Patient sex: F
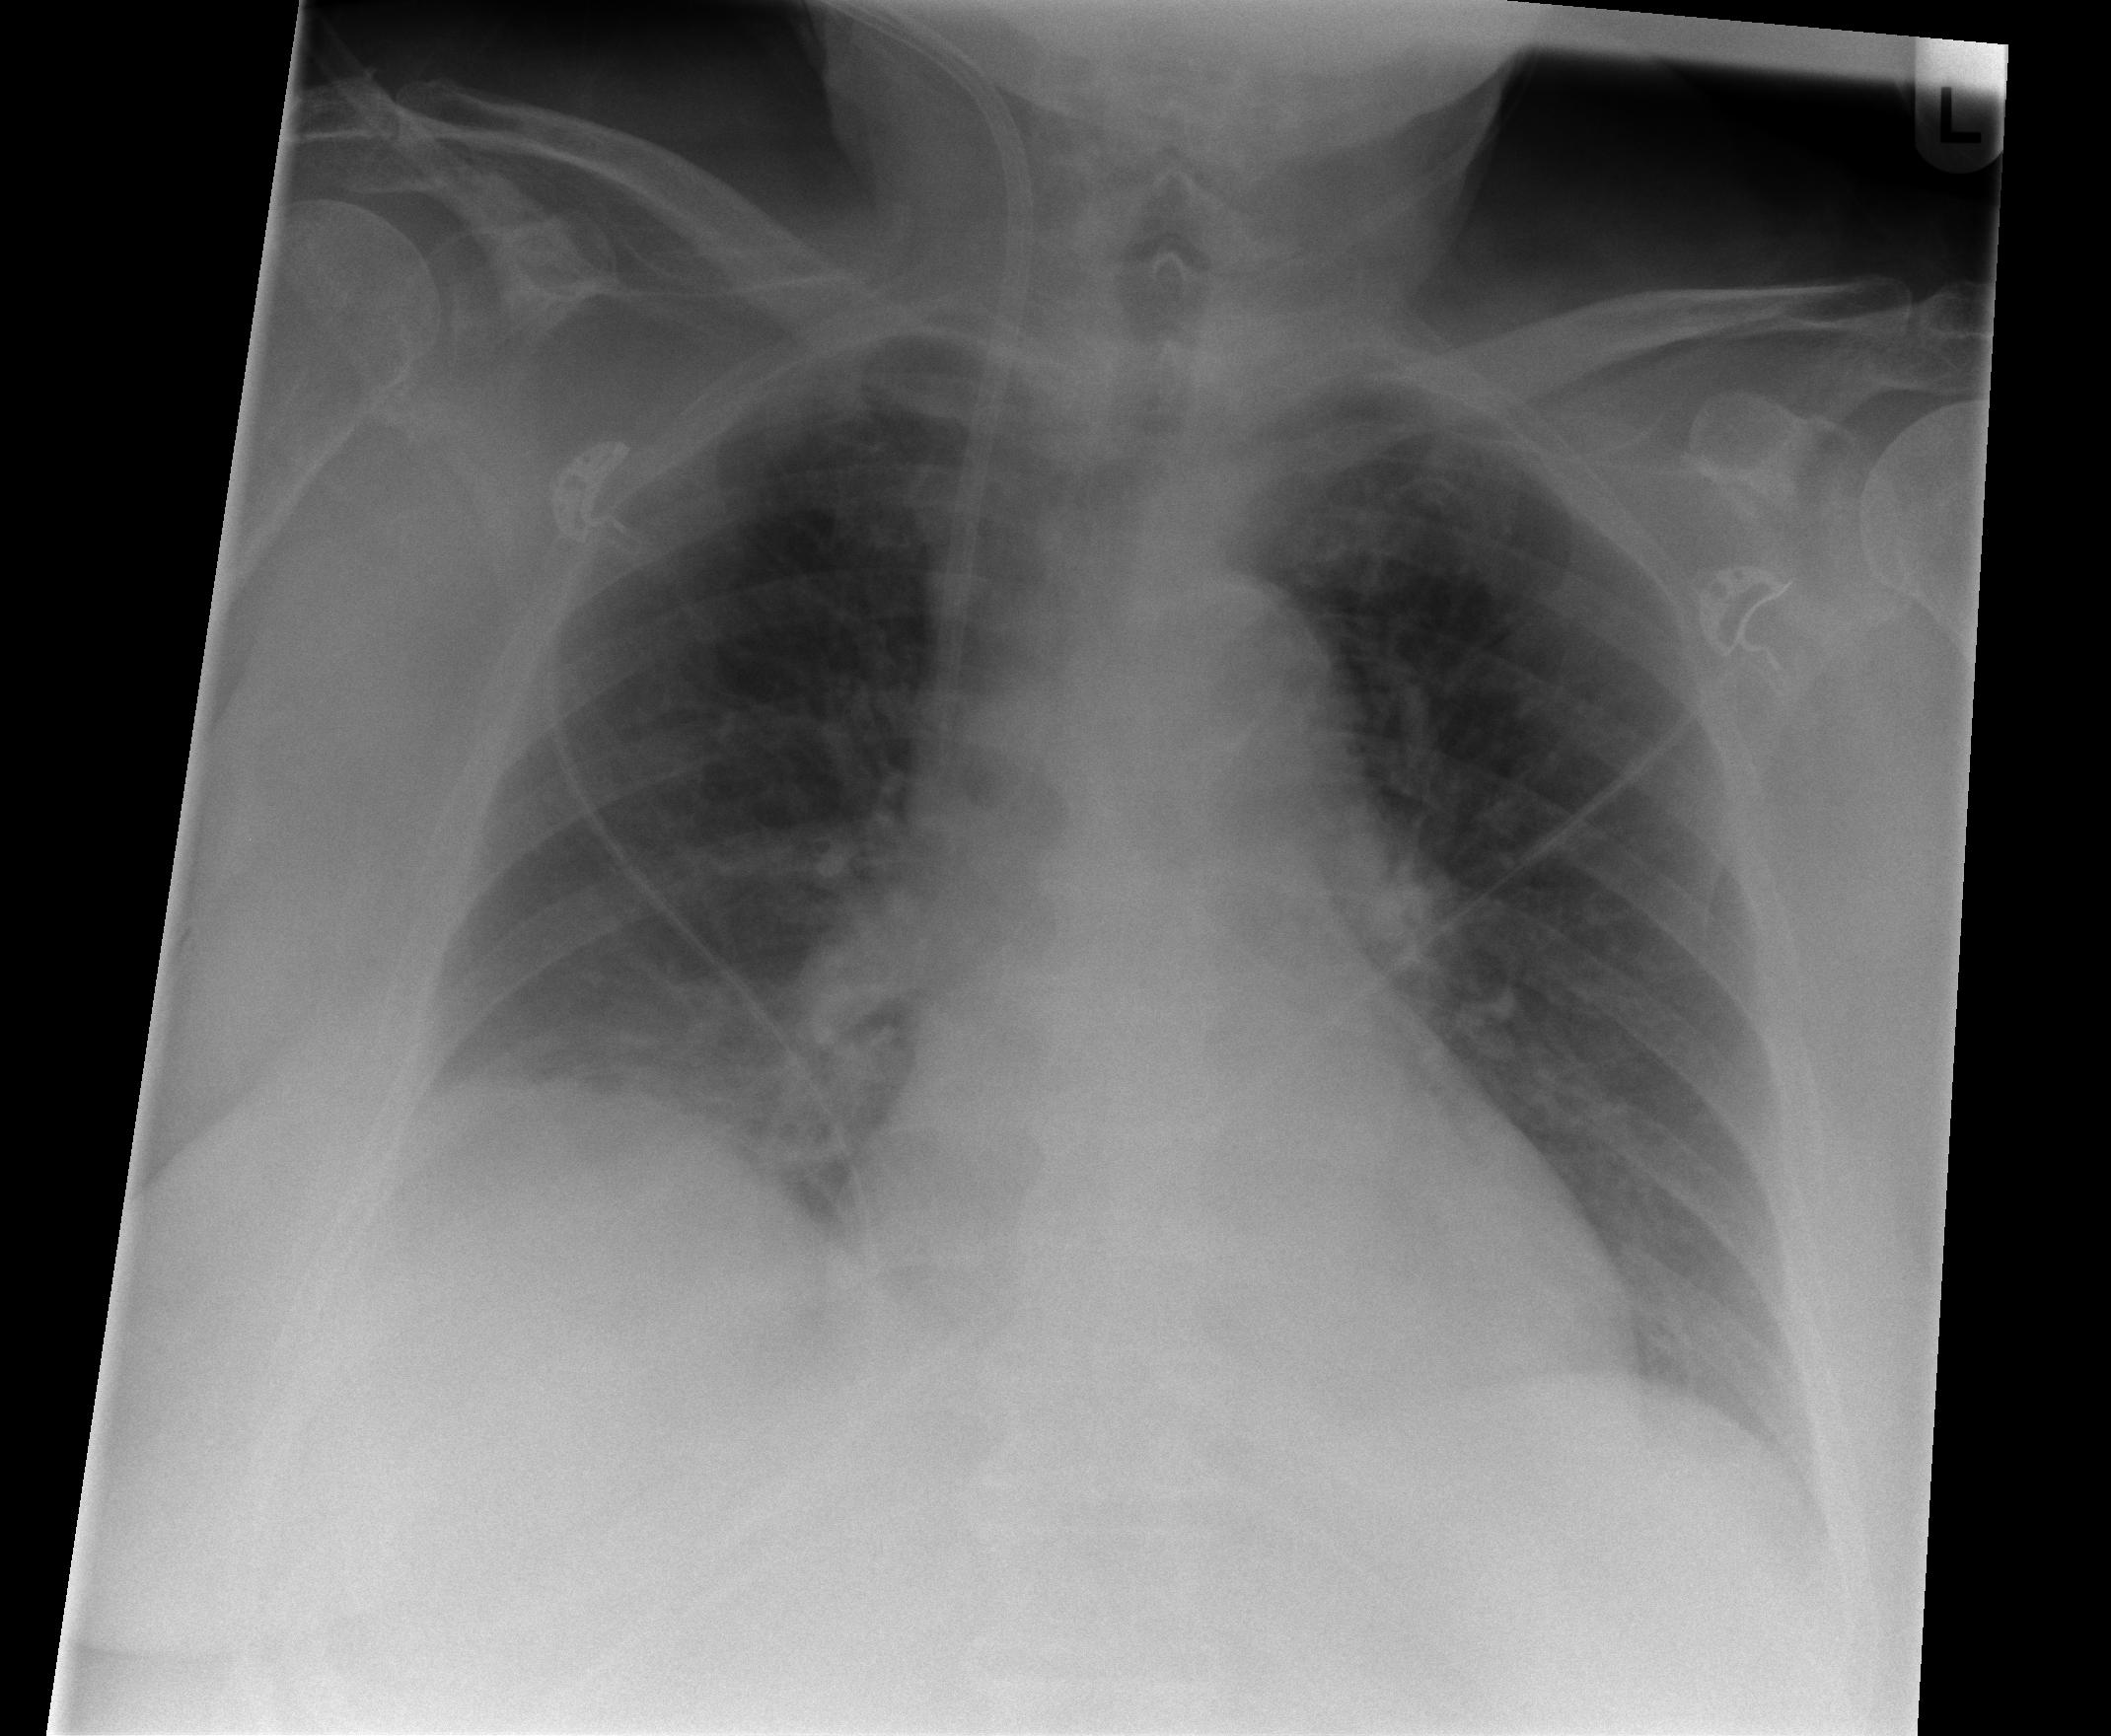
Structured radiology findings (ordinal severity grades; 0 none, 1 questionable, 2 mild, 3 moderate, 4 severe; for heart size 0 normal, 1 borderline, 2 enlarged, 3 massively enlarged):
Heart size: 0
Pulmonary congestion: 0
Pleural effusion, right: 2
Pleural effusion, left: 2
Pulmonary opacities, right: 0
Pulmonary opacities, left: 0
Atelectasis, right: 2
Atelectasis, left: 2